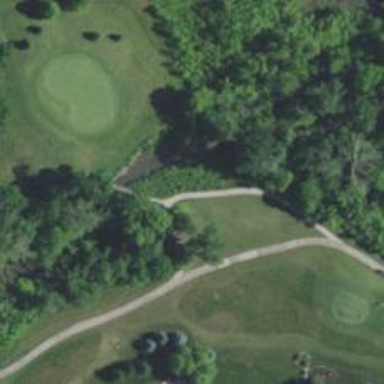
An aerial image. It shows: Path used for both walking and golf.